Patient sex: M
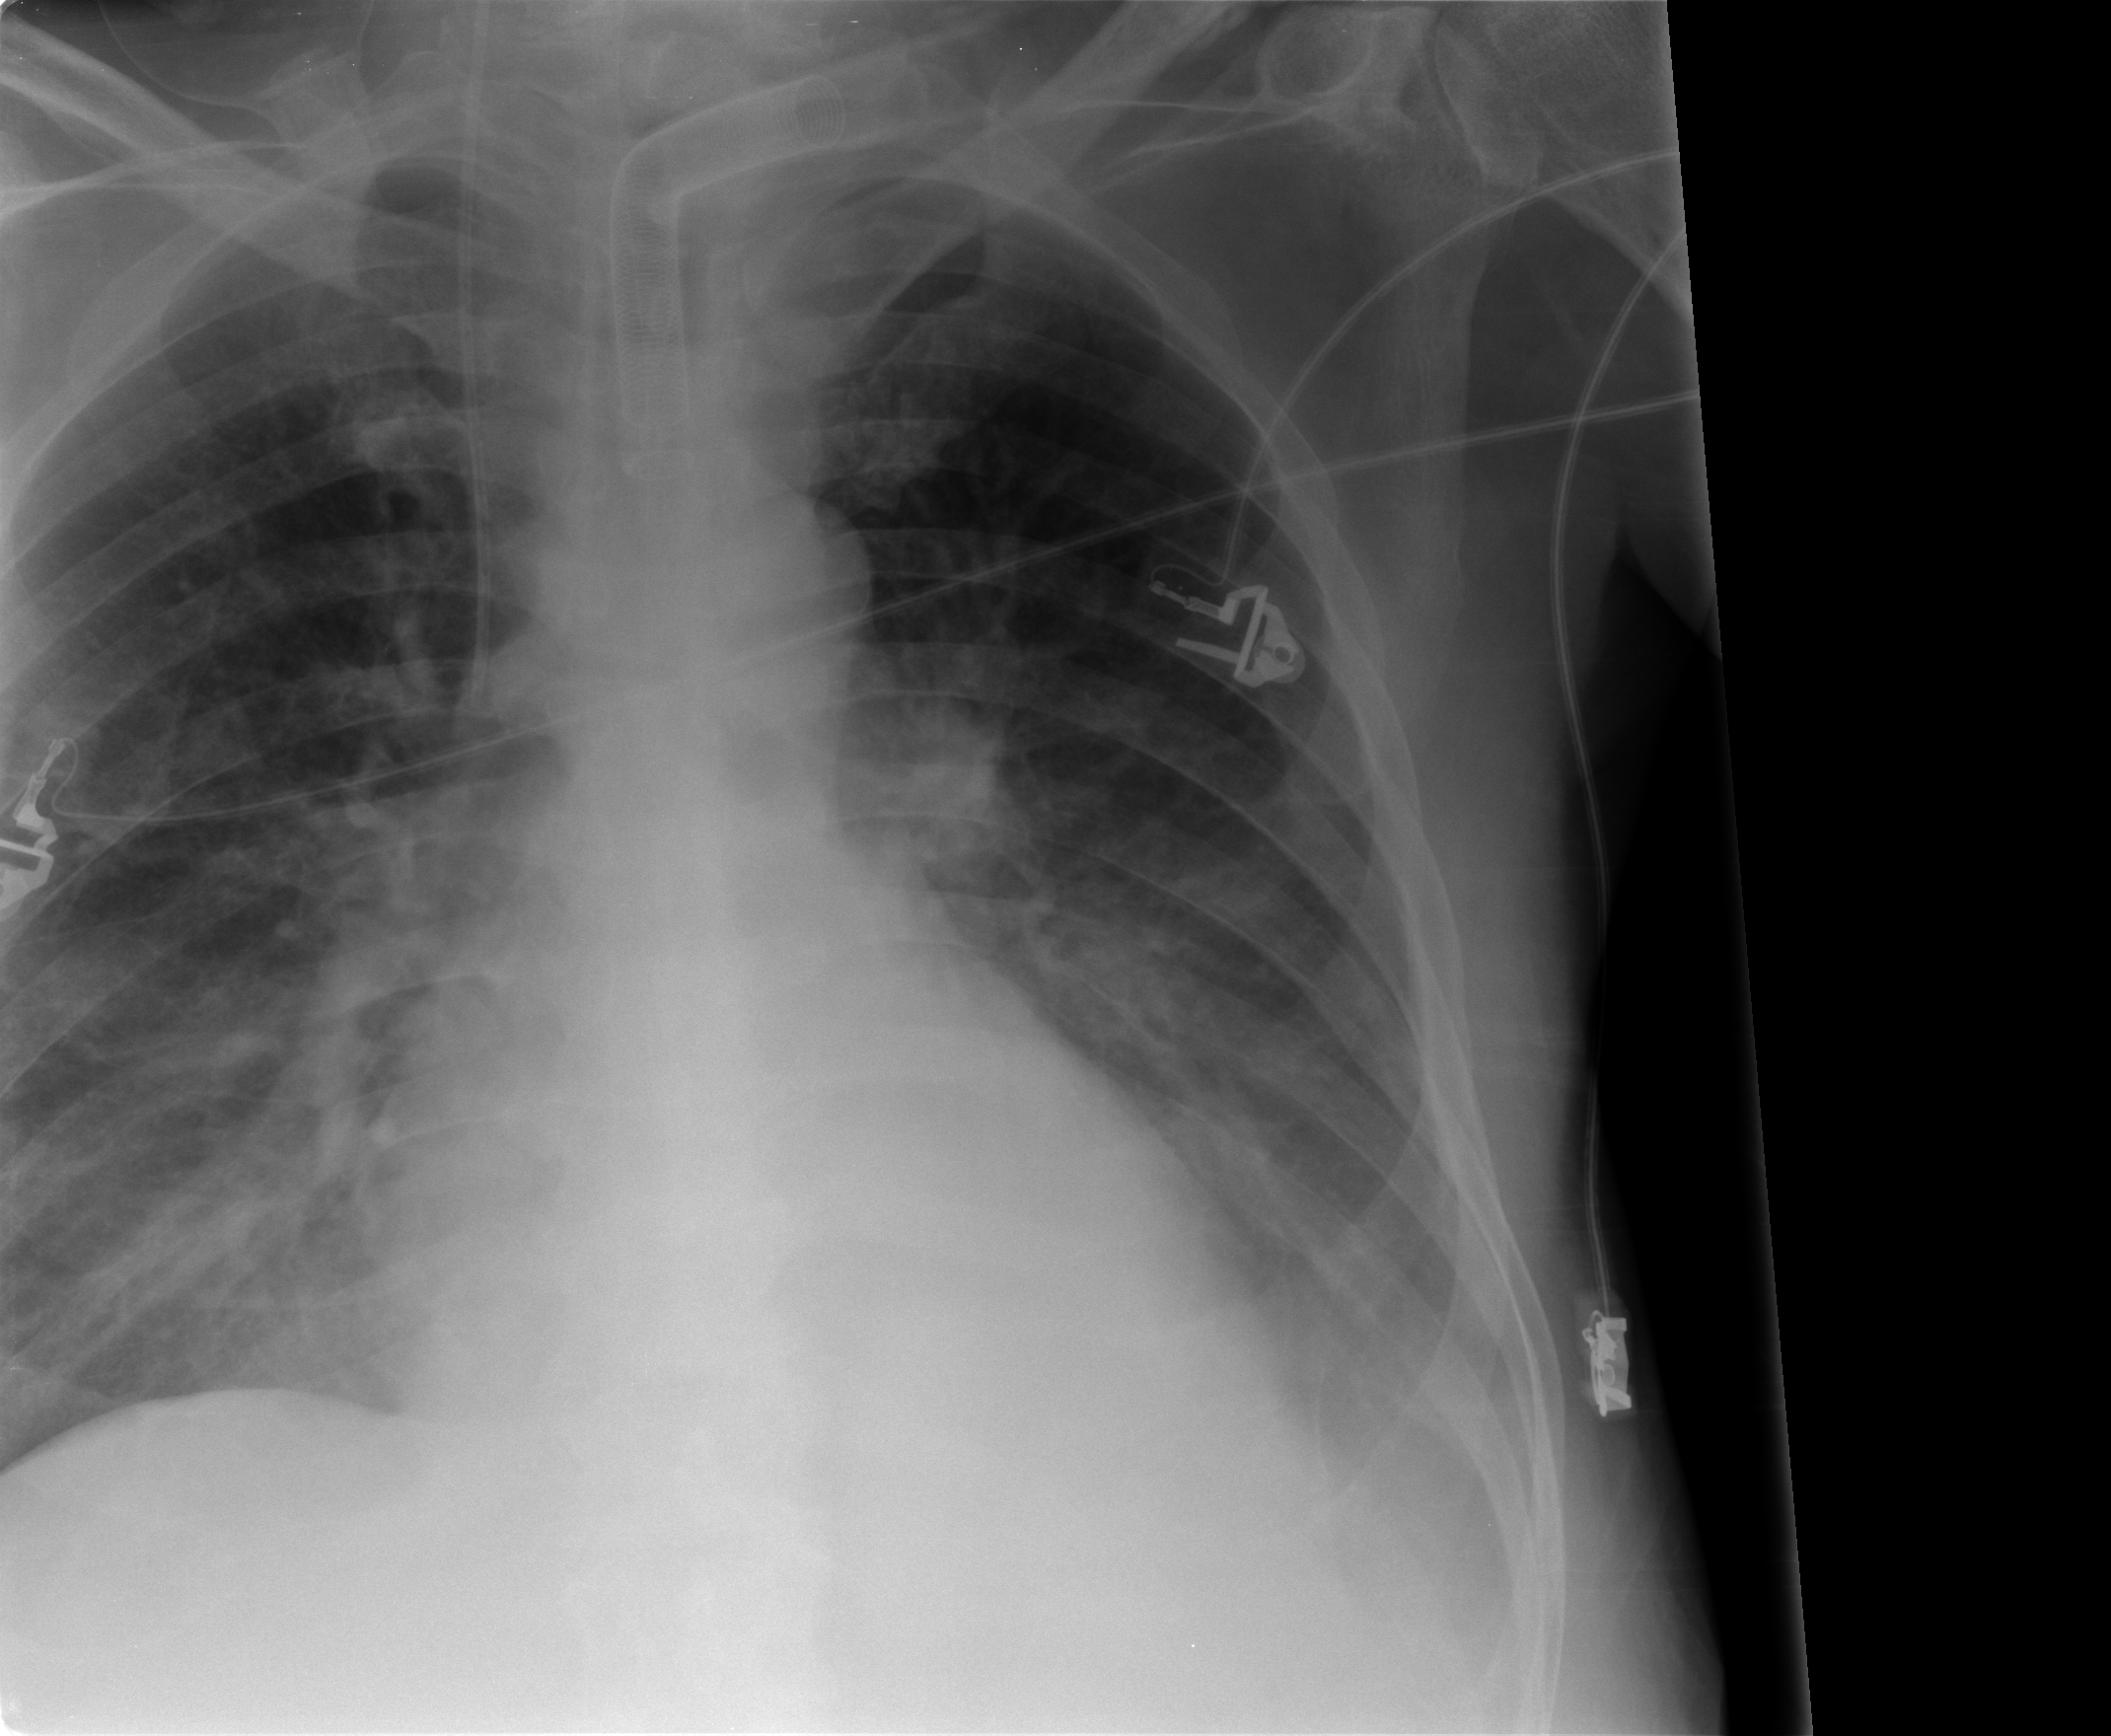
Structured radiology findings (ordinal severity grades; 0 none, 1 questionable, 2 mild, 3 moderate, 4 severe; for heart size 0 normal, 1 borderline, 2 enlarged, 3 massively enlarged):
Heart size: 2
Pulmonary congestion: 2
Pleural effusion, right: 1
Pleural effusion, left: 2
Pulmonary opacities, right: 3
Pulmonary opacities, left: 2
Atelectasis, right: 2
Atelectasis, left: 2